Question: I am trying to apply a background-image into a div, it works but i am not able to put it correctly:
1. I have a space between the top of my div and the top of my background image, it has been reduce a lot by adding a background-position: 0; but it still have a space of many pixels.
2. I appy a background-repeat: x; (which is apparently the default state), but i have an important space between my images.
How could i solved these issues ?
Here is the html code using bootstrap:
'''
<div class="row-fluid" id="header">
<div id="bar" class="row-fluid">
<div class="span12">
</div>
</div>
</div>
'''
Here is the CSS code:
'''
#bar > .span12{
position: relative;
border-top: 3px solid black;
border-bottom: 3px solid black;
margin-bottom: 10%;
height: 8%;
background-image:url('../img/ban.png');
background-repeat:repeat-x;
background-position:0;
}
'''
Here is the result i get:

Thanks !
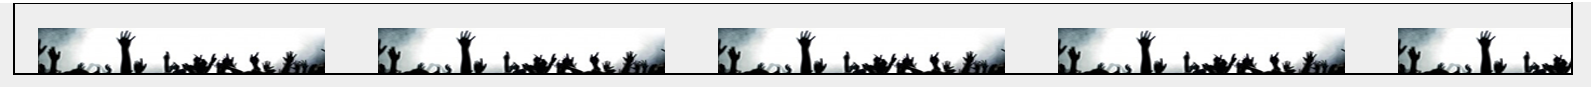
Answer: This image was kind of corrupted, i tried with another one just because i didn't see any solution and it worked, maybe transparant background, i don't know but it came from the image...